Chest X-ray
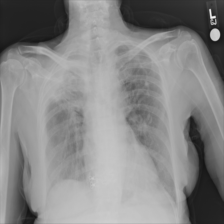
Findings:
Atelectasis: negative
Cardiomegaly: negative
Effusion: negative
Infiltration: negative
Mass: negative
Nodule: negative
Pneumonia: negative
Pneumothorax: negative
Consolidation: positive
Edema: negative
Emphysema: negative
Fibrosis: negative
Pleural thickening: negative
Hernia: negative